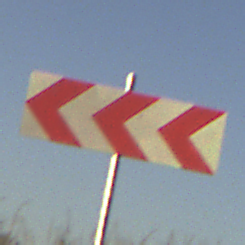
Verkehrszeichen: RichtungstafelnInKurvenGrossRechts
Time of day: SunriseSunset
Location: Outdoor (RoadRail)
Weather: Clear
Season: NotSpecified
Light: Natural